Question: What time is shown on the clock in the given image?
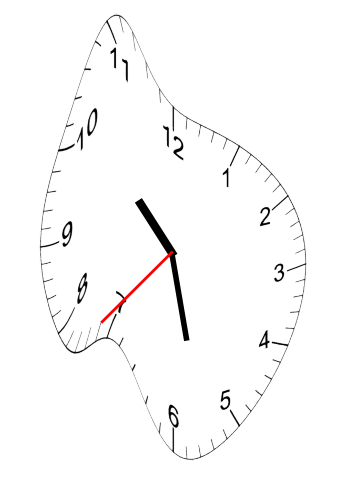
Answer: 10:27:37